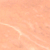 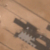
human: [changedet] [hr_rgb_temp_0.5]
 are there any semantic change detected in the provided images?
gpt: An airport and some roads appear in the desert.